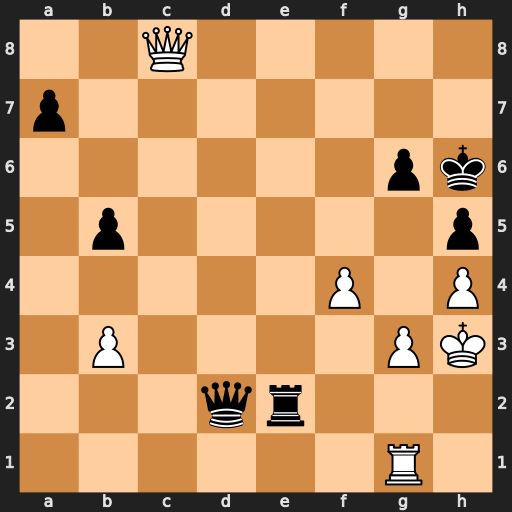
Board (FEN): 2Q5/p7/6pk/1p5p/5P1P/1P4PK/3qr3/6R1
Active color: w
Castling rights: -
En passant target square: -
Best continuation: Qh8#